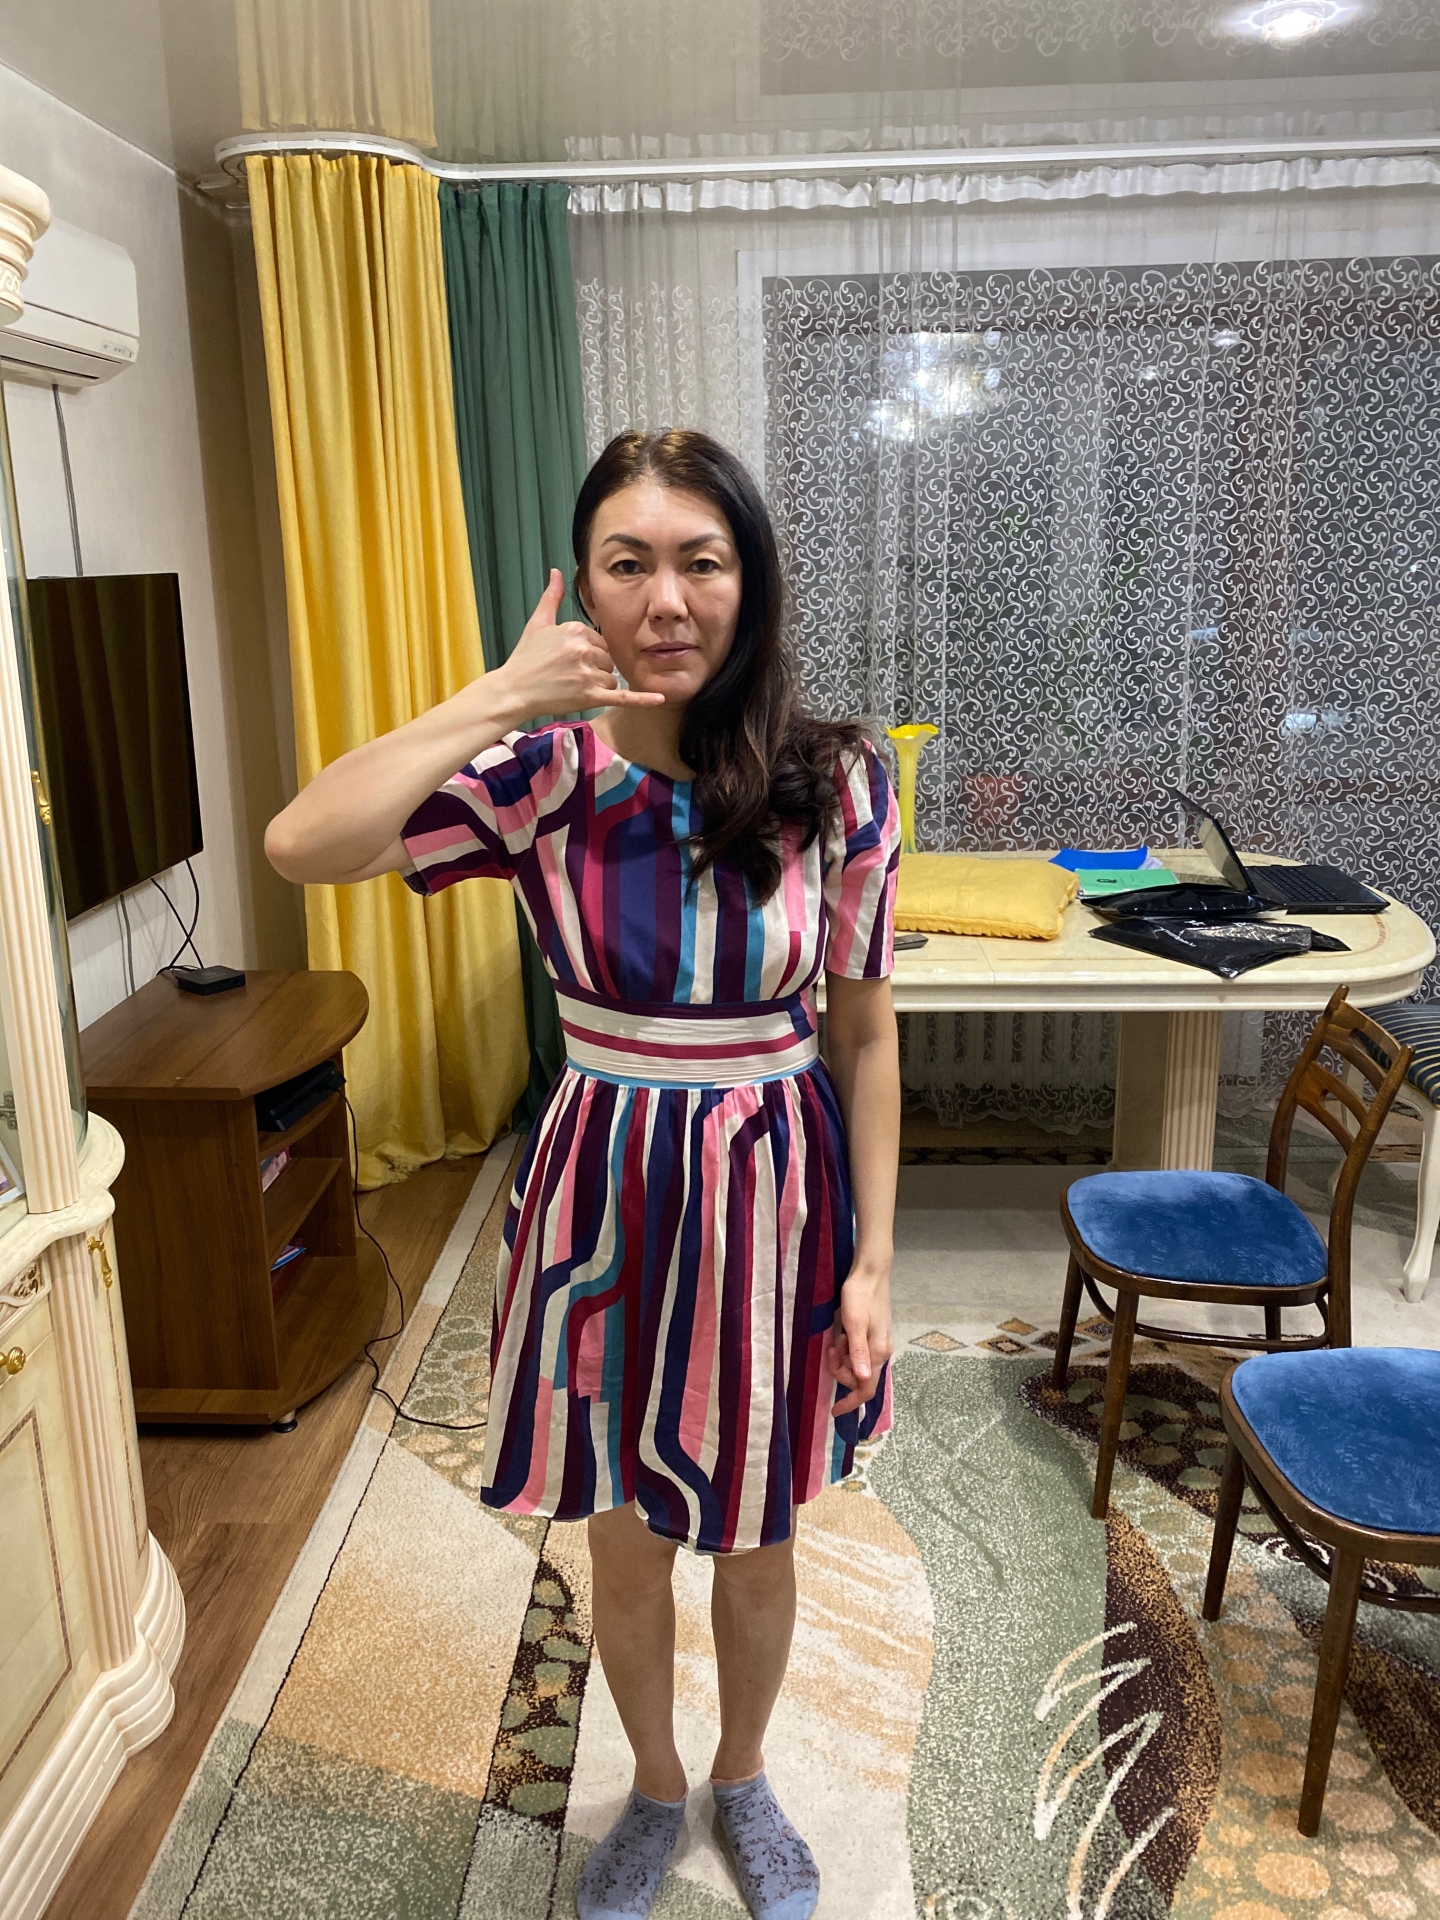
Label: clear